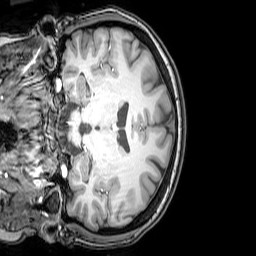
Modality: T1w
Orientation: coronal
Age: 23
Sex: female
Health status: healthy
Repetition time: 0.081 s
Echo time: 0.037 s